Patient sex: M
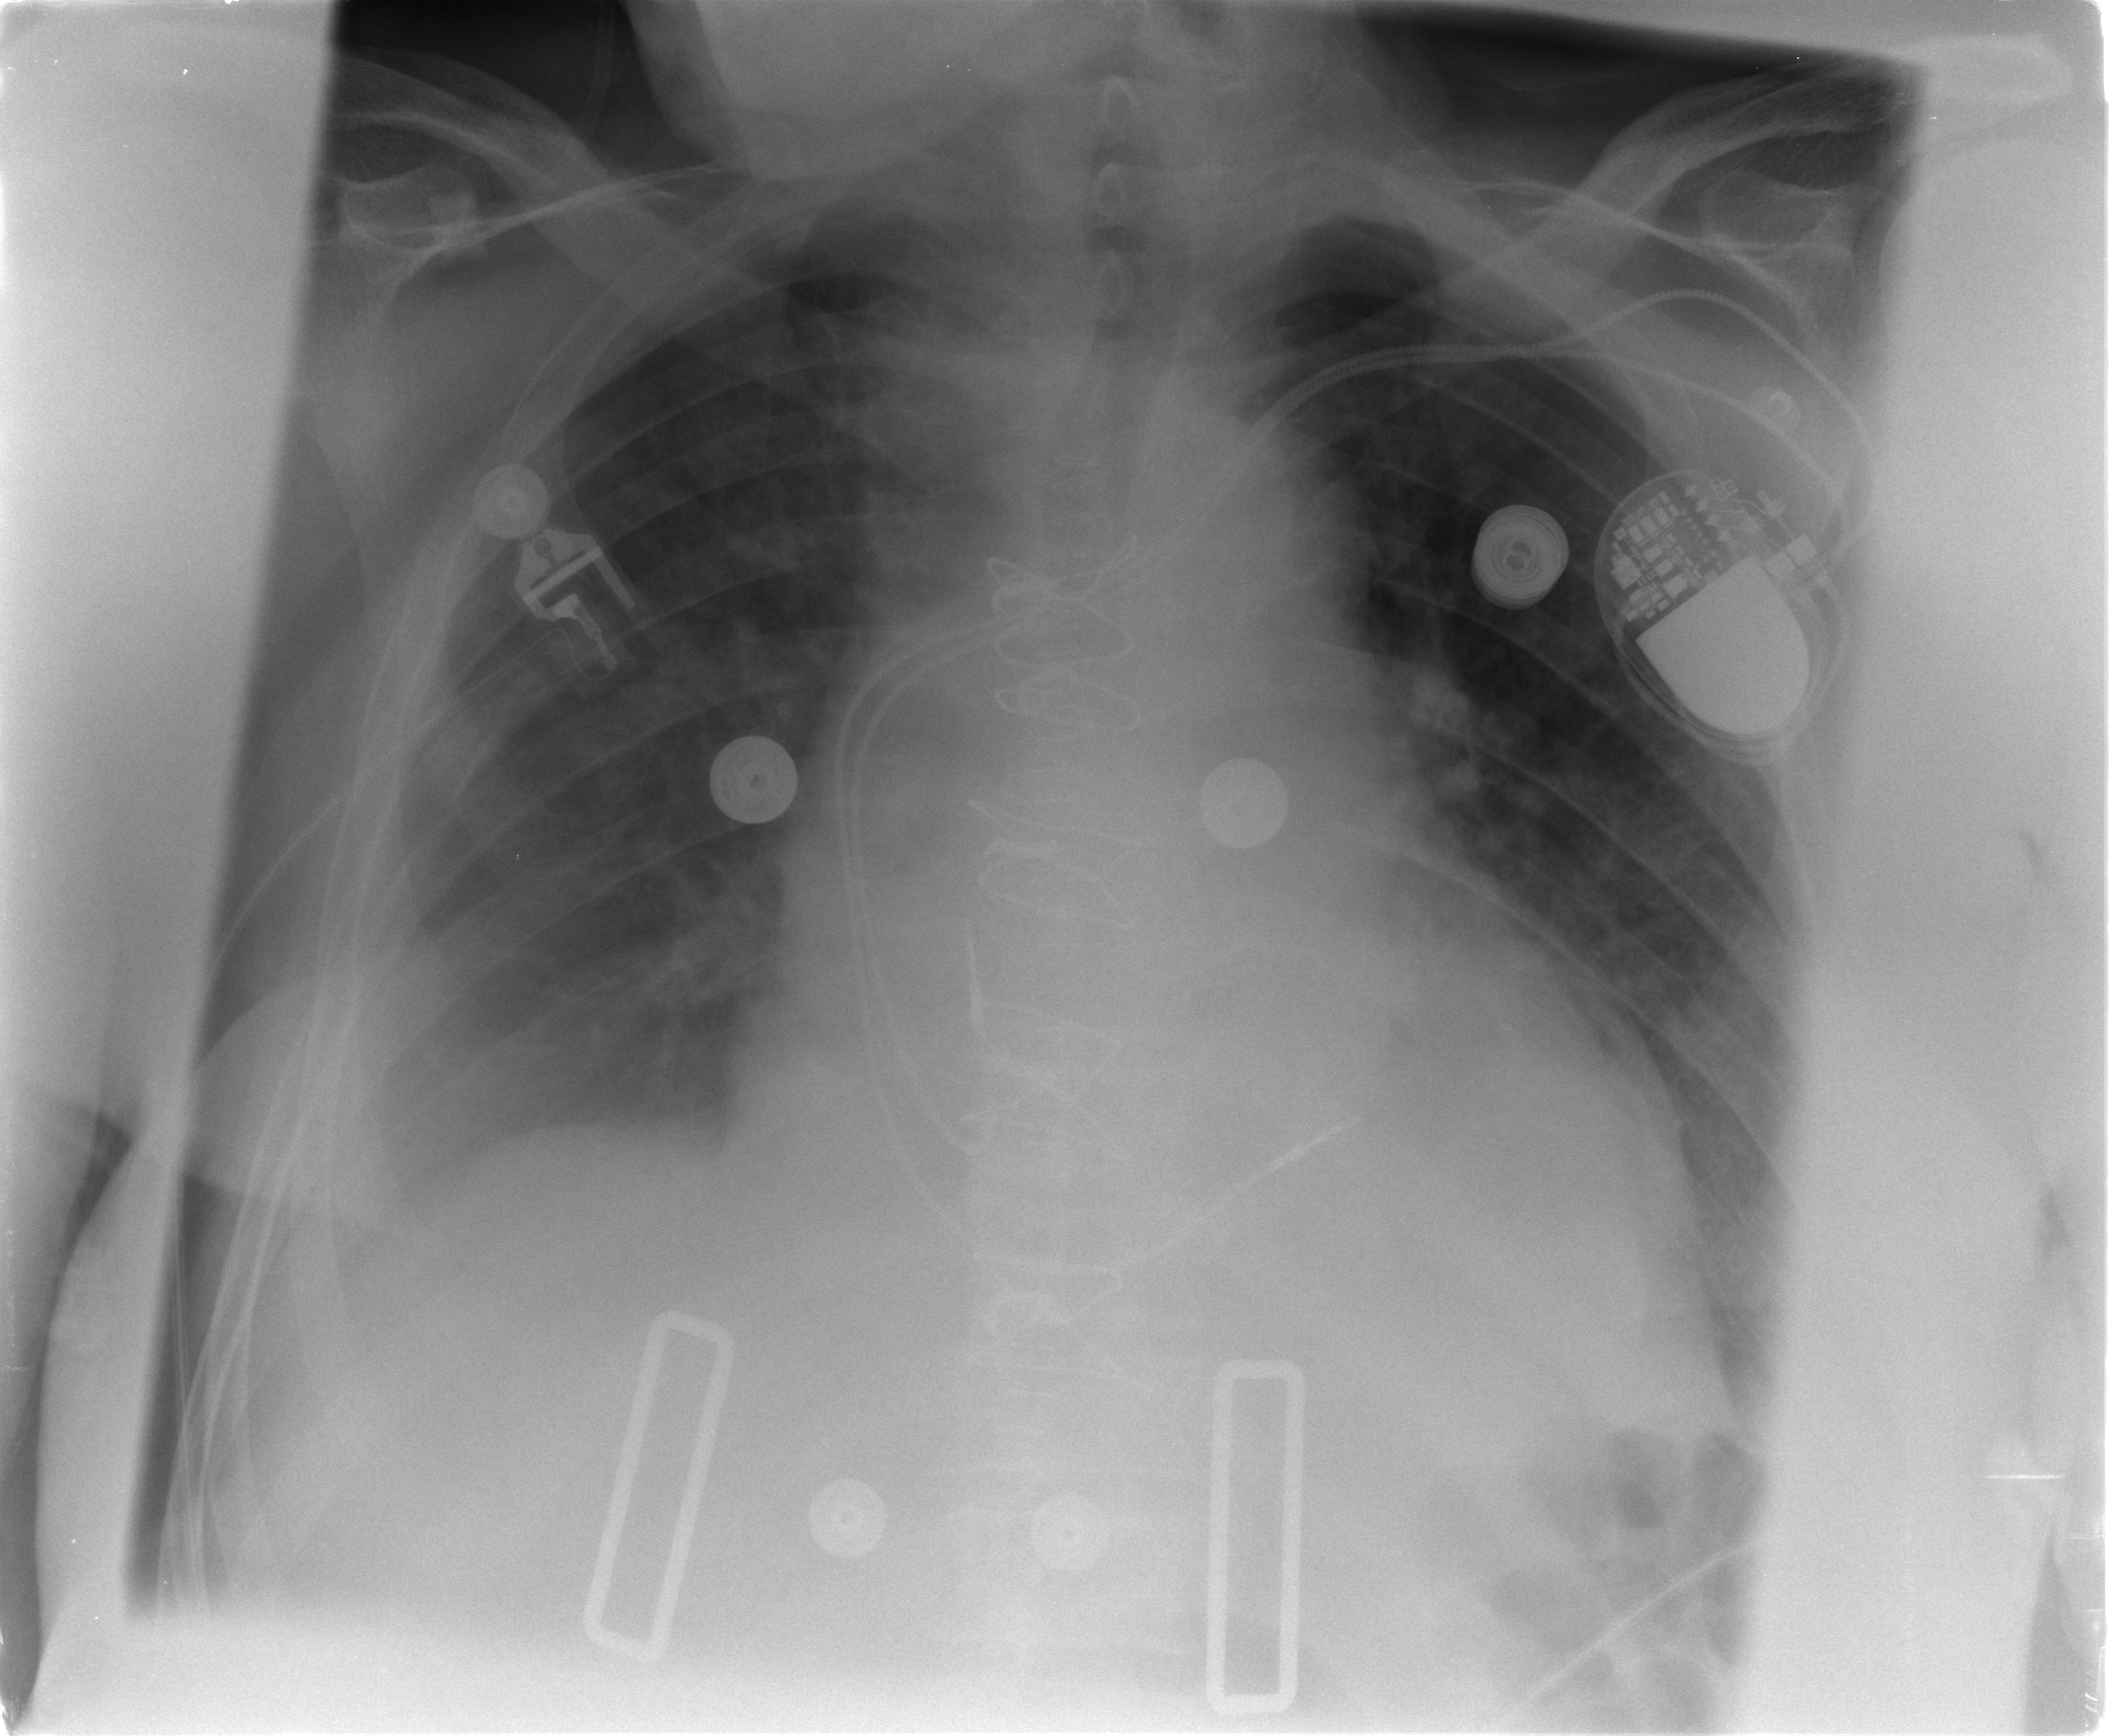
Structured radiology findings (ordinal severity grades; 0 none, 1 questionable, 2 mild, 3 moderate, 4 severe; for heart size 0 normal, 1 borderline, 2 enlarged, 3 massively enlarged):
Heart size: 2
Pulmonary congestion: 2
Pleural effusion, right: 2
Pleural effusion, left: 2
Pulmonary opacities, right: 0
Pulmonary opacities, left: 0
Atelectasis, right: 2
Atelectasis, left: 2